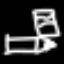
Label: pencil